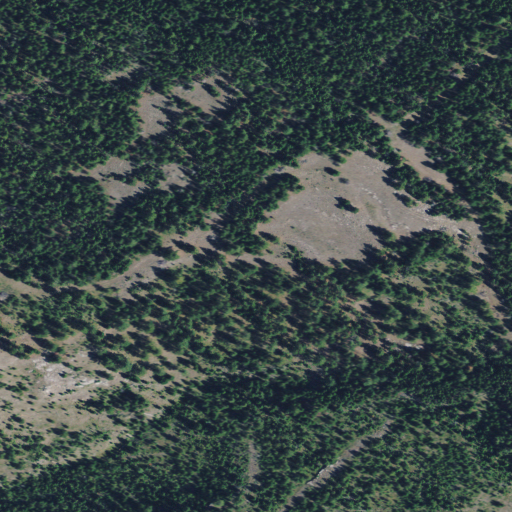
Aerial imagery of mountain in Montana named Blacktail Hills containing evergreen forest and shrub